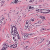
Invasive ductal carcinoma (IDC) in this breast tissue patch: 1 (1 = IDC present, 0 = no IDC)